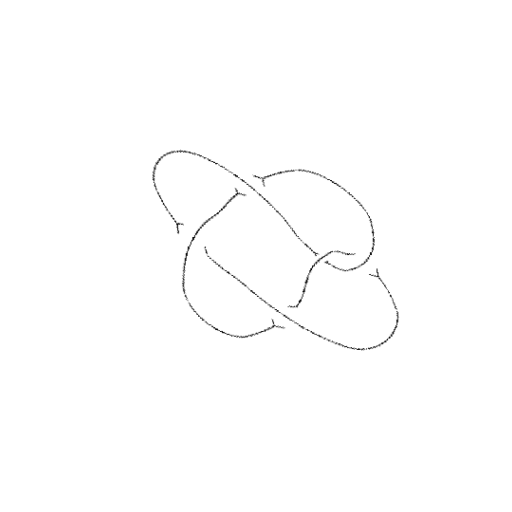
Crossing number: 5